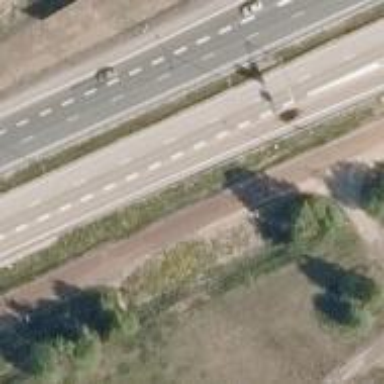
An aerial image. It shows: Asphalt motorway.